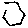
Label: hexagon